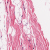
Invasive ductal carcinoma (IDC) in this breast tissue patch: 0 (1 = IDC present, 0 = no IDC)